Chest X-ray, PA view. Patient: 40 years old, sex F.
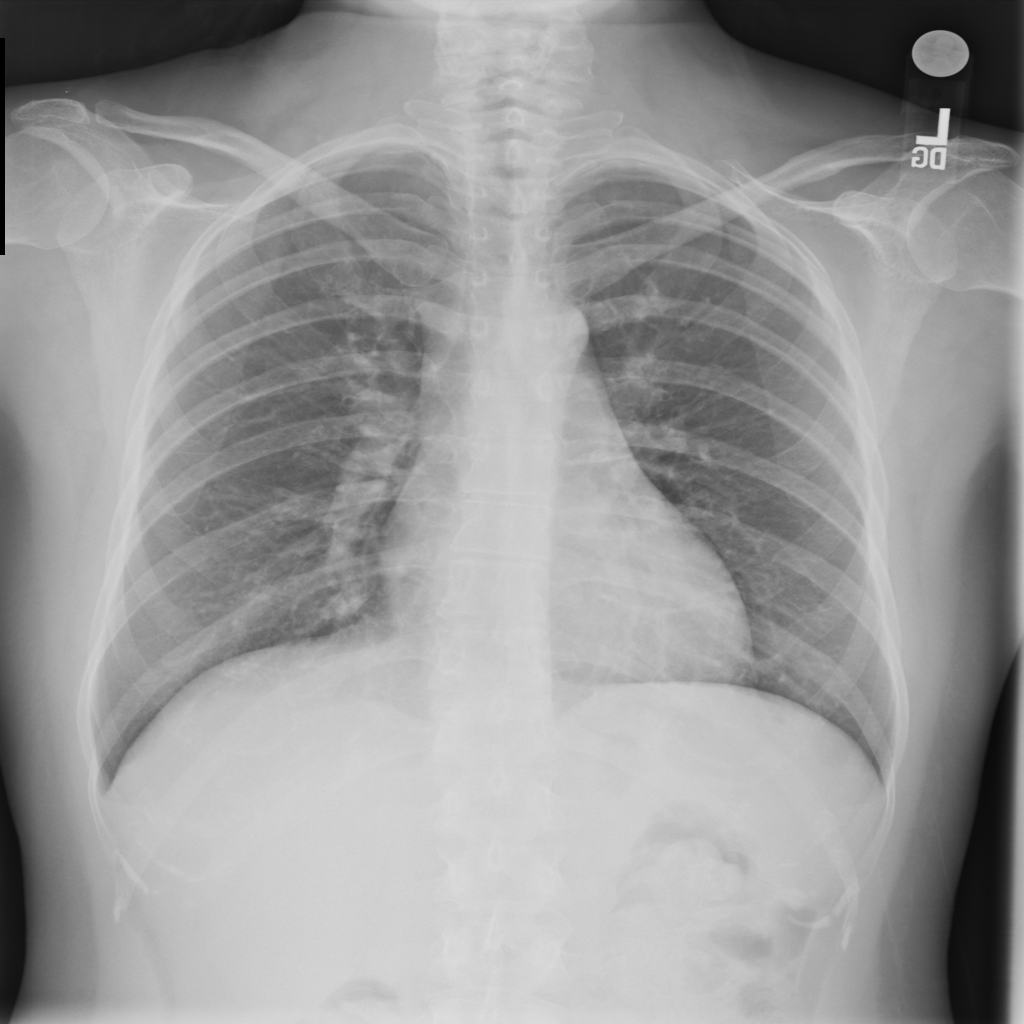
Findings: No Finding